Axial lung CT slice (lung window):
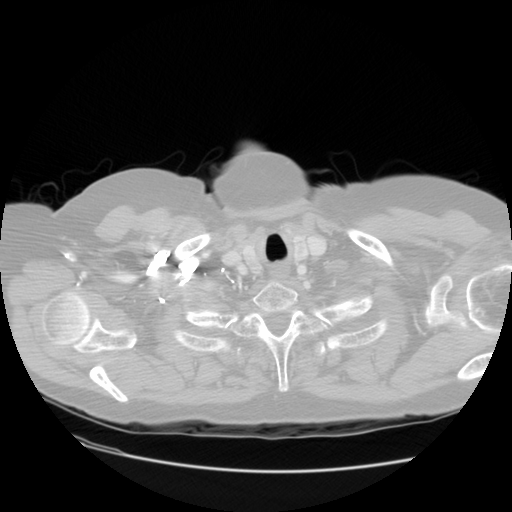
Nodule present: no